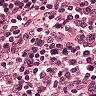
Metastatic tissue present: no